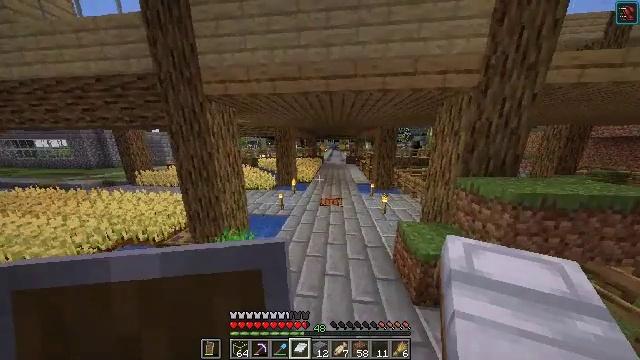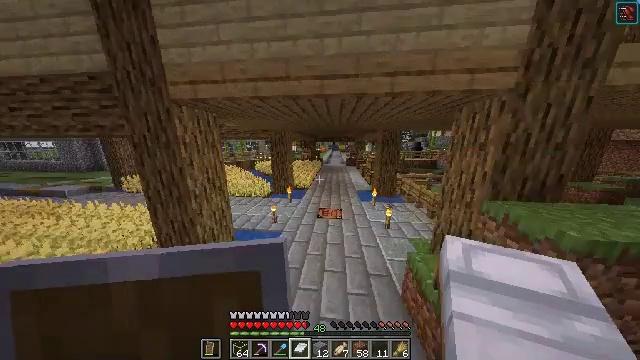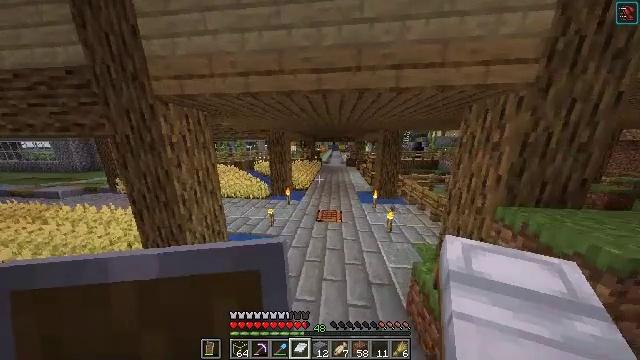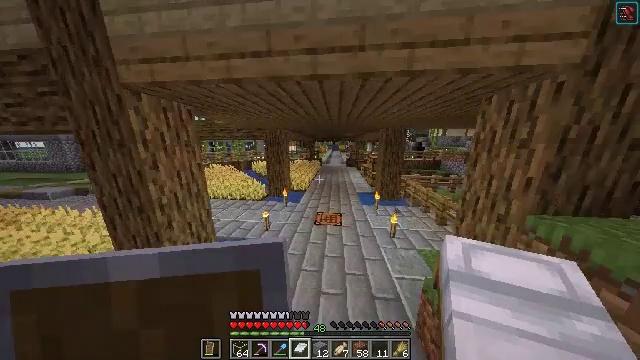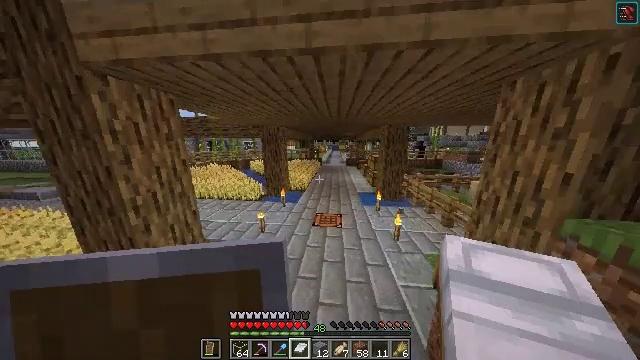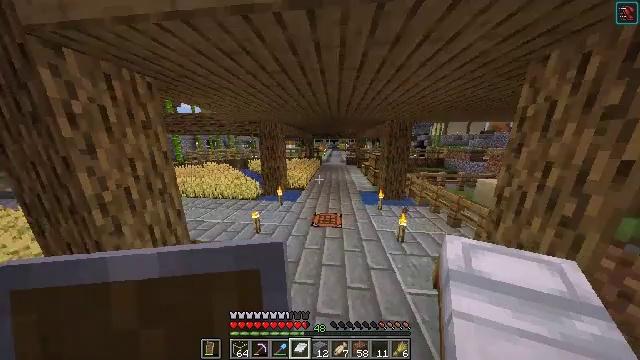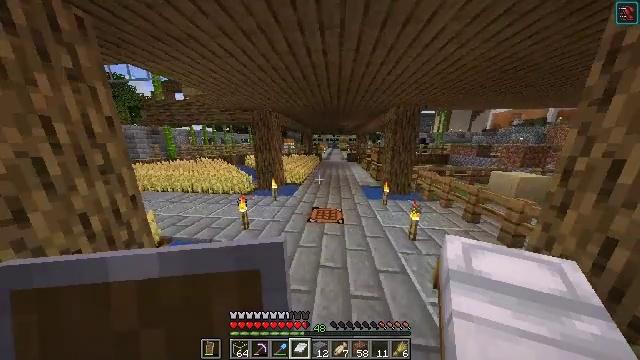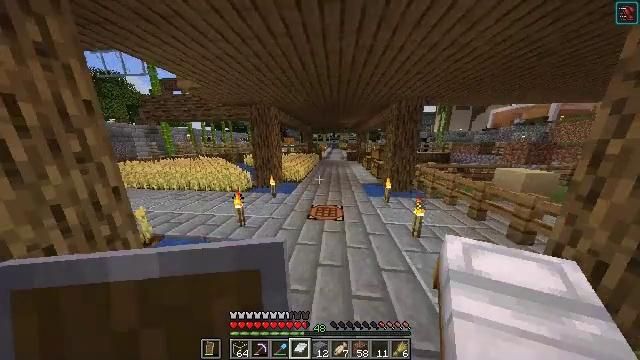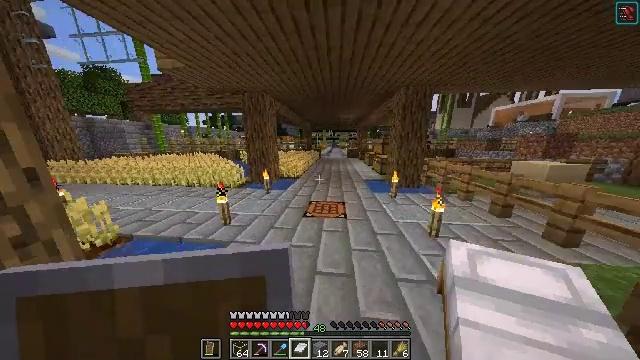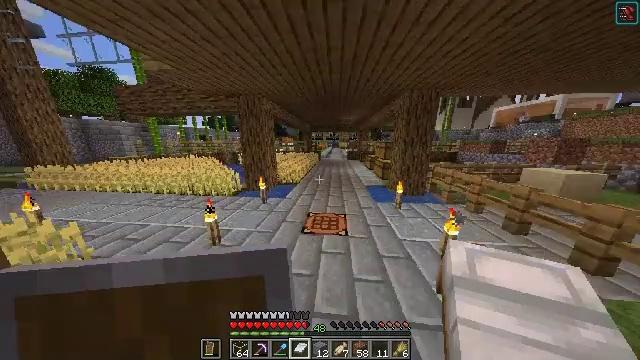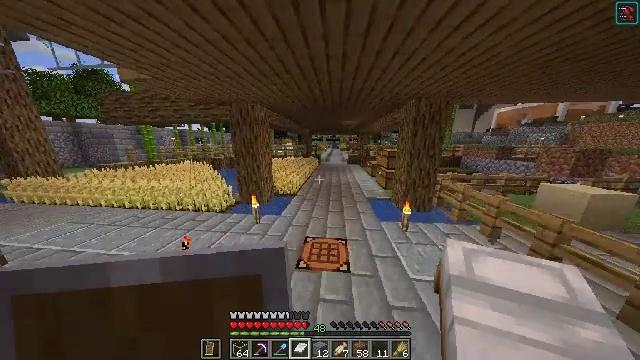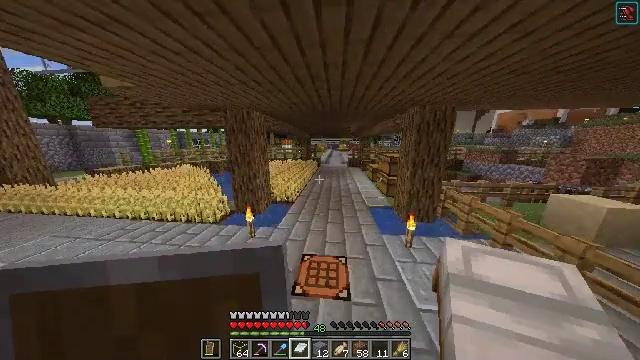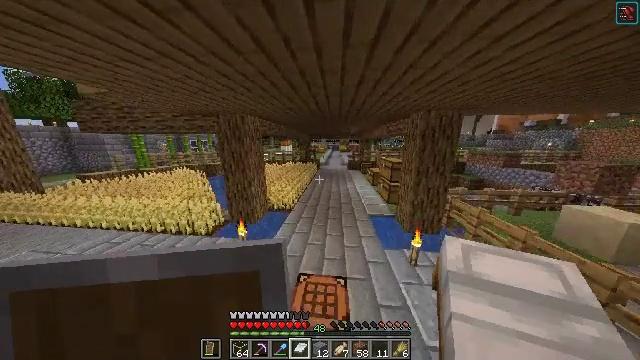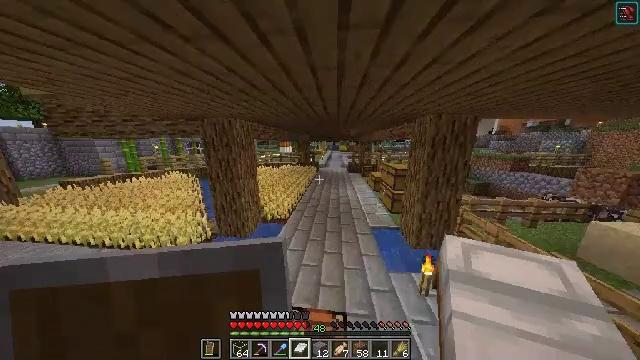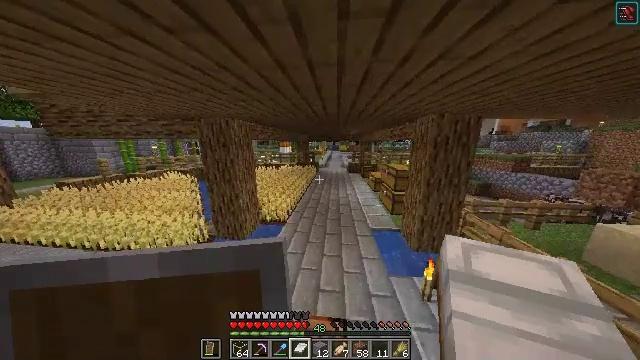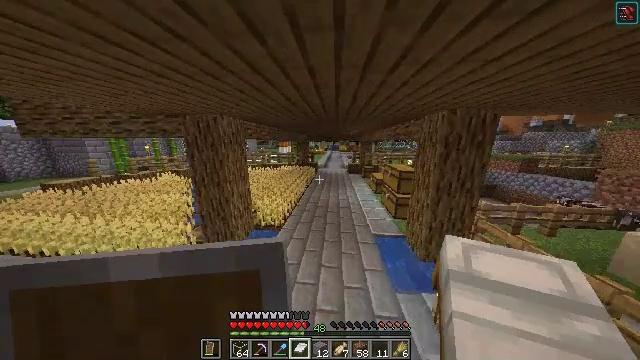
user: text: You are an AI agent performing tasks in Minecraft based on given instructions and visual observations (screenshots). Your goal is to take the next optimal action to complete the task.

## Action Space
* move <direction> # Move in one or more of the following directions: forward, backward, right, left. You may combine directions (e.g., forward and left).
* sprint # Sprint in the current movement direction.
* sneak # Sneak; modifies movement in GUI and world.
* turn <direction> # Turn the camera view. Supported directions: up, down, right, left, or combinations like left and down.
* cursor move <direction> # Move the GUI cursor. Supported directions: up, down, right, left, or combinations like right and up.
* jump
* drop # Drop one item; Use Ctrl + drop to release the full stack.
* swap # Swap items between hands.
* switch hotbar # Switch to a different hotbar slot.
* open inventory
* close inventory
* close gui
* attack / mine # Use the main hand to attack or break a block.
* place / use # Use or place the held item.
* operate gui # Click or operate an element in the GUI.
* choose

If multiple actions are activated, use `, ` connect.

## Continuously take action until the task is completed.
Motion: motion action
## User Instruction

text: Open a crafting table to create white stained glass.
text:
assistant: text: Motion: move forward, jump
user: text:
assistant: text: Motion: move forward, jump
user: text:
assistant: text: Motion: move forward, jump
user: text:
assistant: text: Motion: move forward, jump
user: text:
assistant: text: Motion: move forward, jump
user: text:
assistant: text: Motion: move forward, jump
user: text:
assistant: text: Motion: move forward, jump
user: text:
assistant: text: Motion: move forward, jump
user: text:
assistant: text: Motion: move forward, jump
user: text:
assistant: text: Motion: move forward and move right, jump
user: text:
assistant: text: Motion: move forward and move right, jump
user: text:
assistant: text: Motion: move forward and move right, jump
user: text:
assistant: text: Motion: move forward, jump
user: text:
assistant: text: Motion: move forward, jump
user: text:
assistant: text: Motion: move forward, jump
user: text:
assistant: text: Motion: move forward, jump
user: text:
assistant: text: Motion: move forward, jump
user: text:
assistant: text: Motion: move forward, jump
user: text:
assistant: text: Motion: move forward, jump
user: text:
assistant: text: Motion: move forward, jump
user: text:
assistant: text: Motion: move forward, jump
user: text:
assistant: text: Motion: move forward, jump
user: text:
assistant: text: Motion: move forward, jump
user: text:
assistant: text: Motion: move forward, turn right and up, jump
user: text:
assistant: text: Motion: move forward, turn right, jump
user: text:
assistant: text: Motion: move forward, jump
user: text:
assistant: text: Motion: move forward, jump
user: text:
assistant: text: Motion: move forward, jump
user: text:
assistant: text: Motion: move forward, turn left, jump
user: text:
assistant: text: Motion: move forward, jump